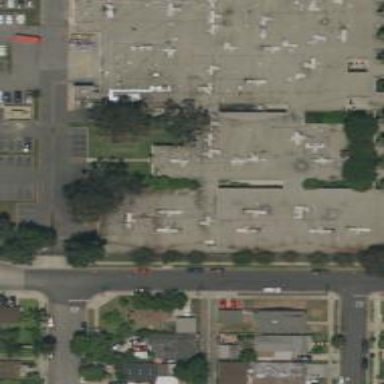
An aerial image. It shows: Healthcare clinic.